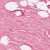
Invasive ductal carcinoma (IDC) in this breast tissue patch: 0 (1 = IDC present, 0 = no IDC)